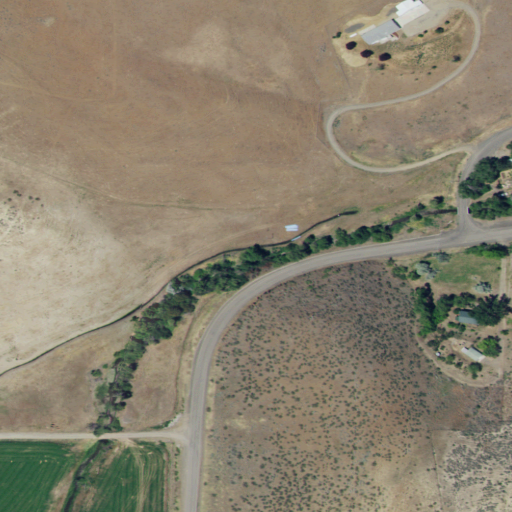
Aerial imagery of gap in Idaho named Devils Elbow containing grassland, shrub, open development, low intensity development, pasture, cultivated crops, and medium intensity development